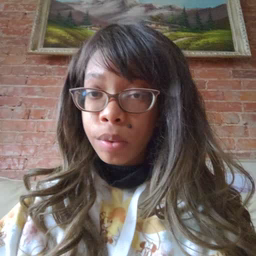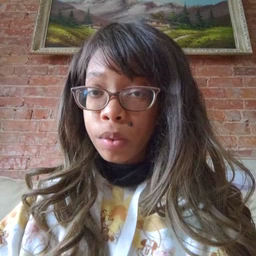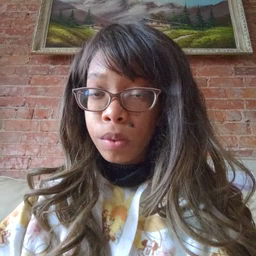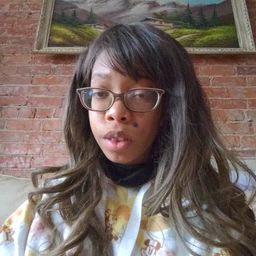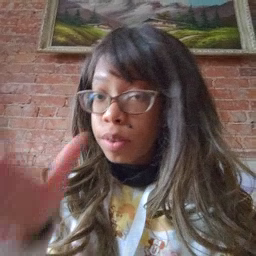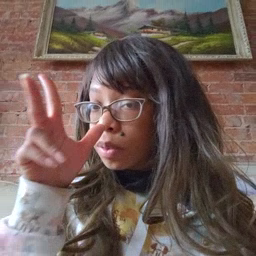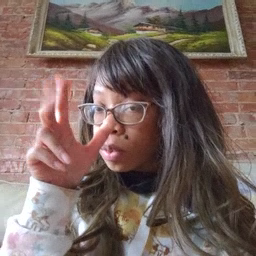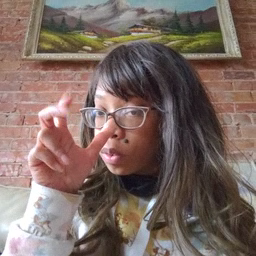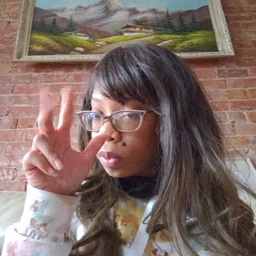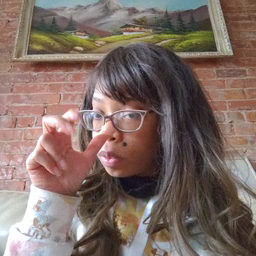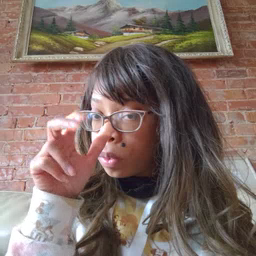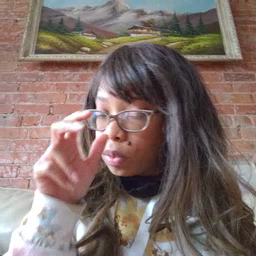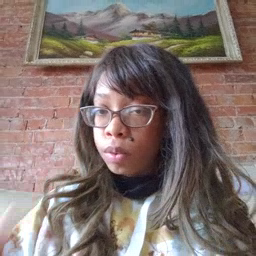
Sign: bug